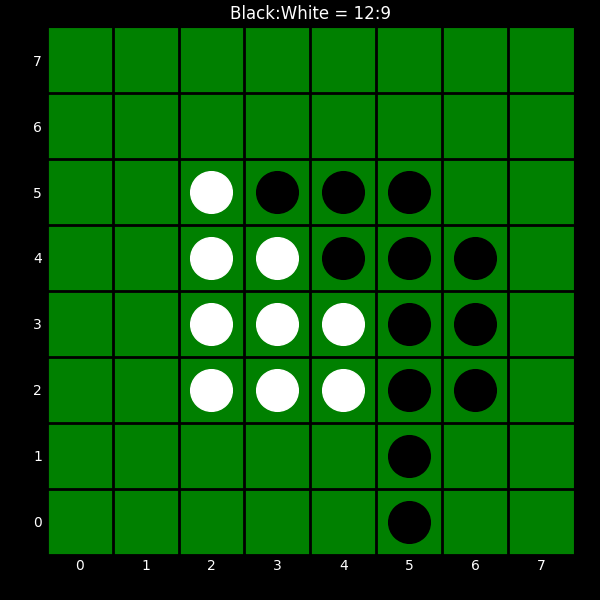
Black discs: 12
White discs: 9